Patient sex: F
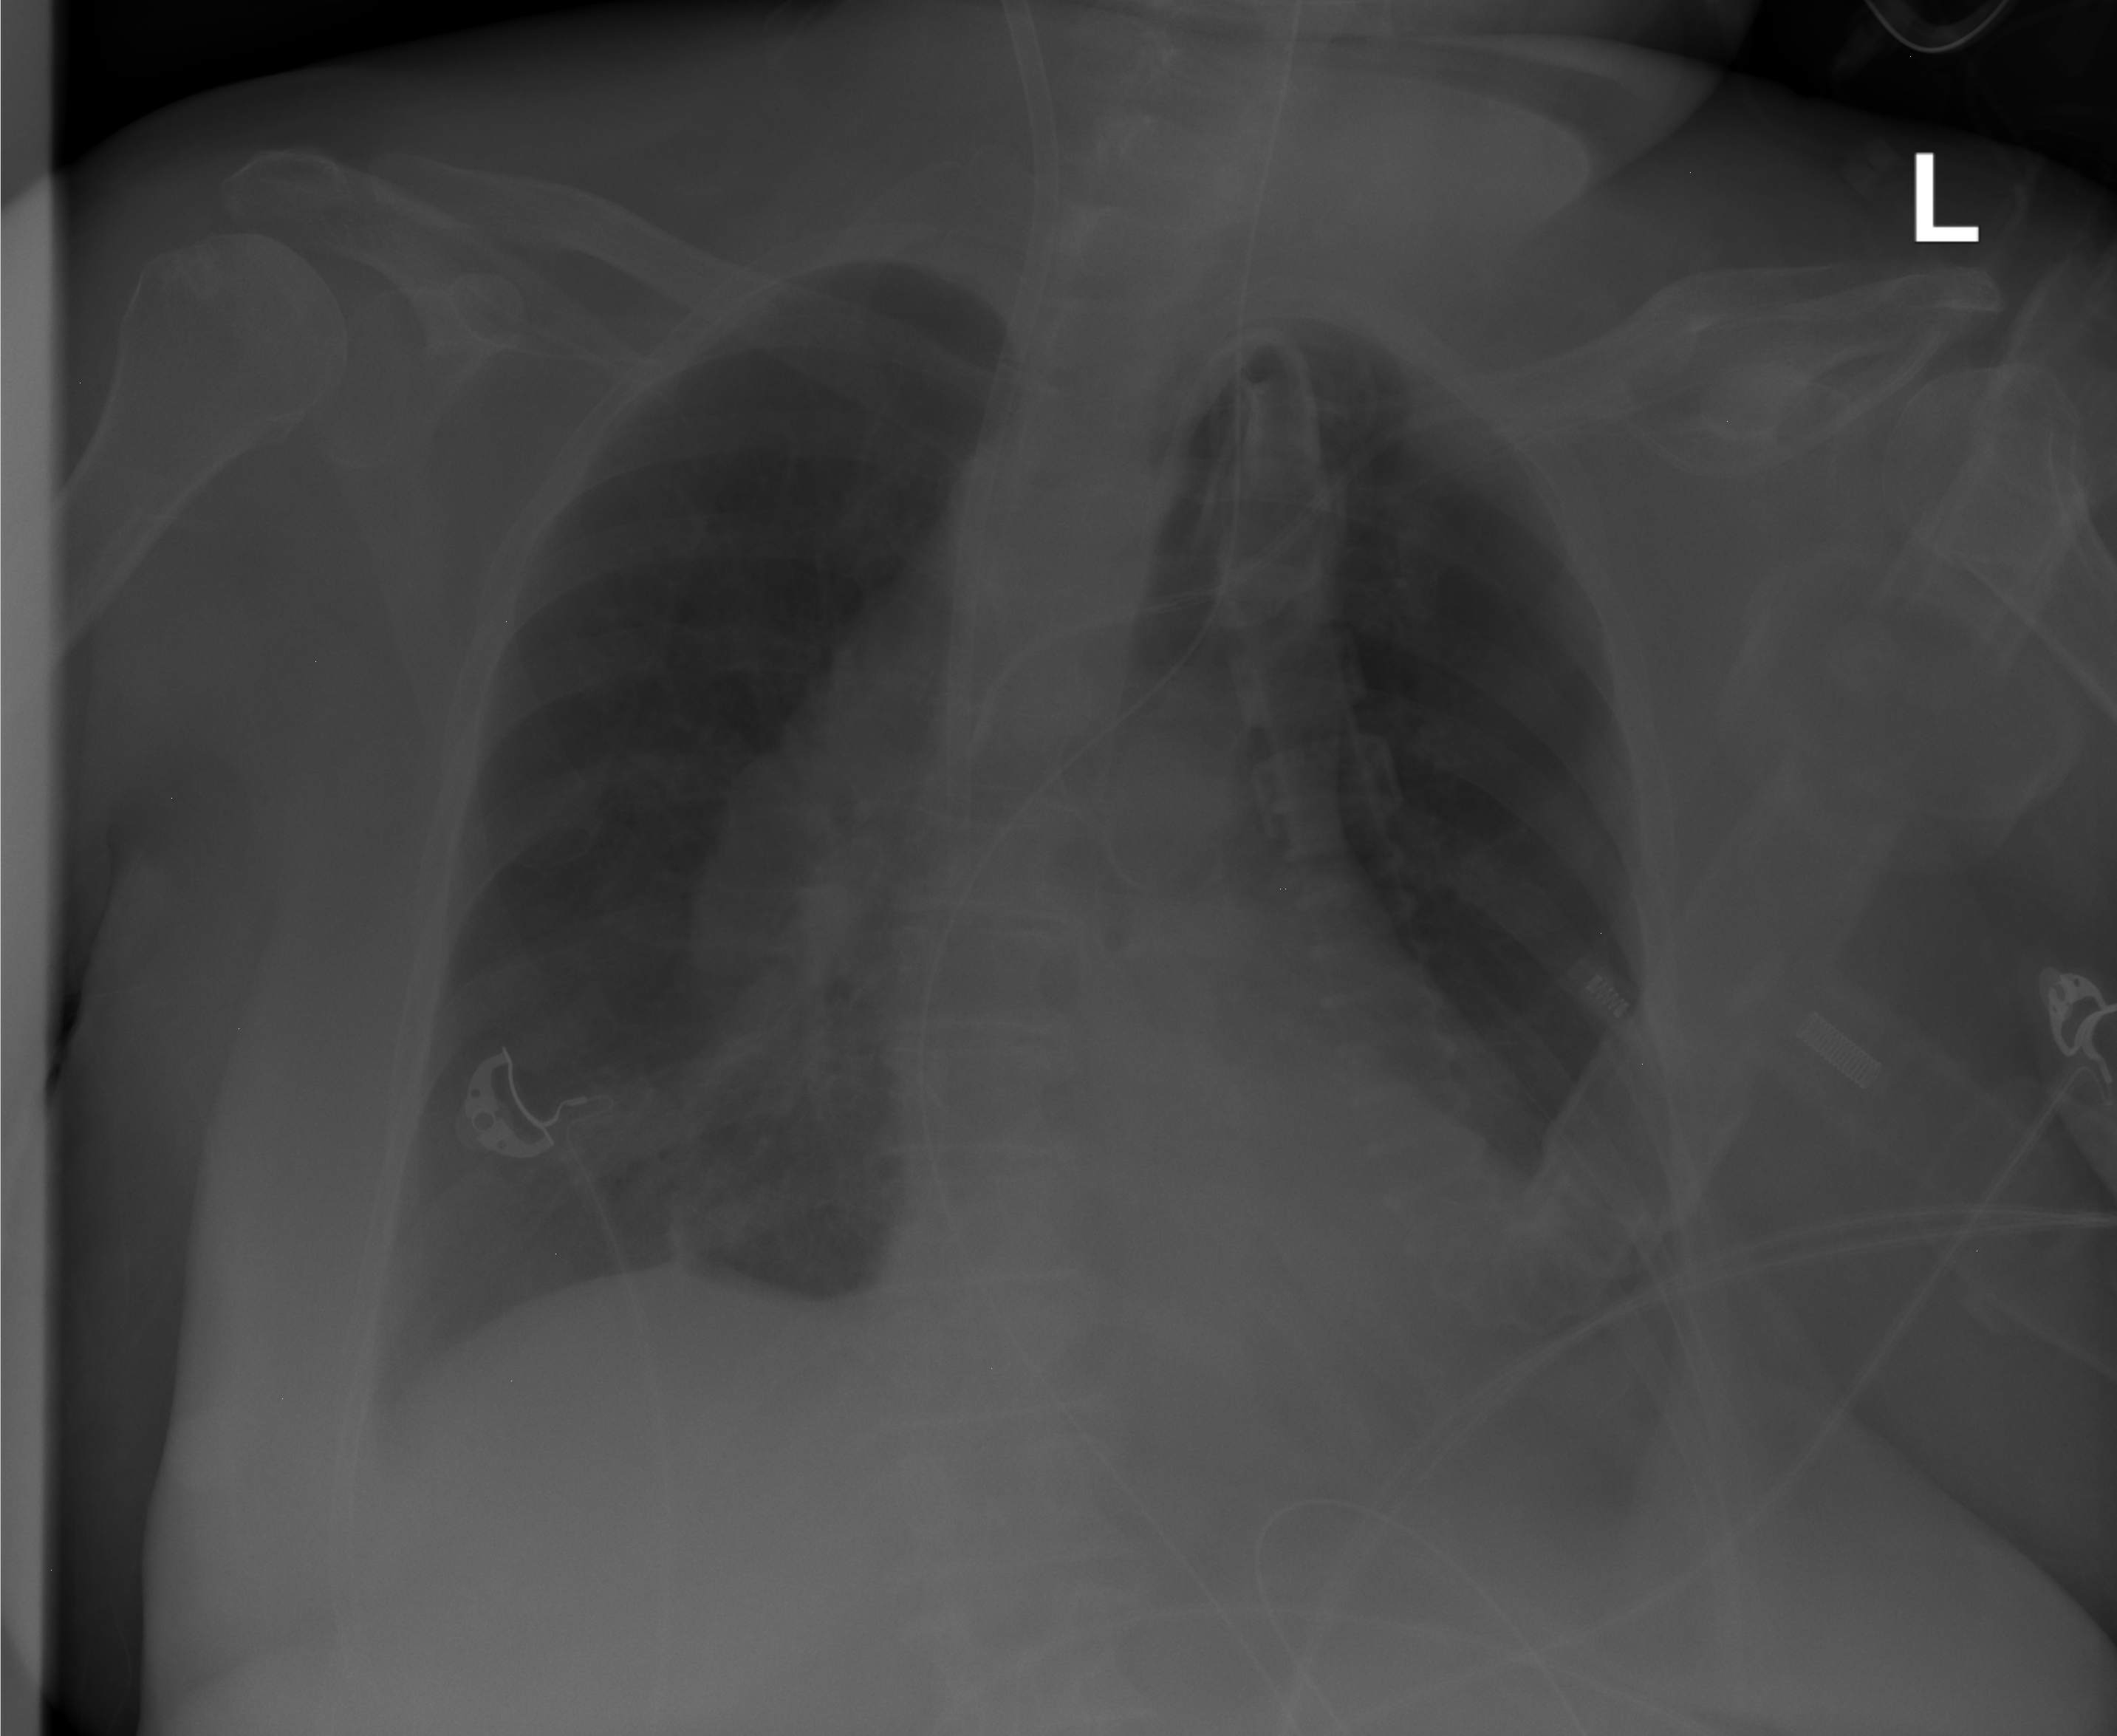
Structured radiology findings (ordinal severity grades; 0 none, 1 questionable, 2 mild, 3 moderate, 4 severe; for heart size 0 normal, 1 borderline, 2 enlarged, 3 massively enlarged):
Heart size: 2
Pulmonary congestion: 0
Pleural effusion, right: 0
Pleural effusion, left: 1
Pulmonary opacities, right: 0
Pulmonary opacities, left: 0
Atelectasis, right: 0
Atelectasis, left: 0